Question: I have two control layers on the top left and bottom left. I want to add a title only to the control layer on the top left. I use insertBefore() is work but the title appears on both control layers. is there any solution for this problem?
this my layer control
'''
var layertopleft = new L.control.layers(baseMaps1, overlayMaps, optionL).addTo(map);
var layerbotleft = new L.control.layers(baseMaps, overlayMaps1, {collapsed: false, position: "bottomright"}).addTo(map);
'''
this code of add a title
'''
$('<div id="mapTitle" style="text-align: center;"><span style="font-size:16pt">Peta Bantuan Pemerintah</span></br><span style="font-size:12pt">Dinas Ketahanan Pangan Provinsi Riau</span></div><hr>').insertBefore('.leaflet-control-layers-base');
'''
this a result
I want the title on the bottom left control layer do not exist:

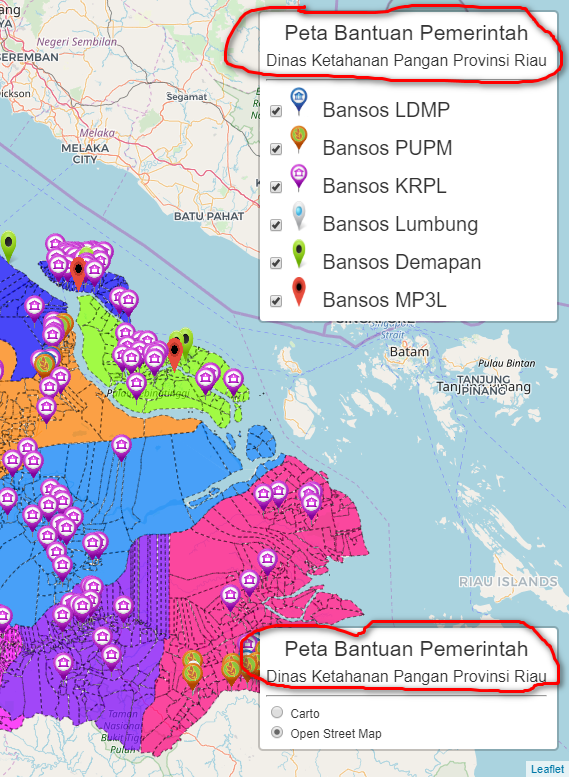
Answer: finally, I got the answer for my problem
by add '+' on selector and using 'children()', I don't know if this is the best way but it looks fine to me
'''
$(".leaflet-top" + ".leaflet-right").children().prepend('<div id="mapTitle" style="text-align: center;"><span style="font-size:16pt">Peta Bantuan Pemerintah</span></br><span style="font-size:12pt">Dinas Ketahanan Pangan Provinsi Riau</span></div><hr>');
'''